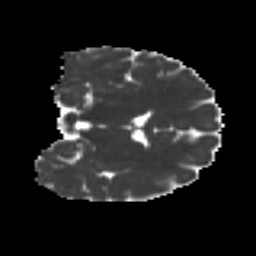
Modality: MD
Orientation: coronal
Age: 27
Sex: female
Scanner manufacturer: ge
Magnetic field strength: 3 T
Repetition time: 7.8 s
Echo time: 0.0606 s